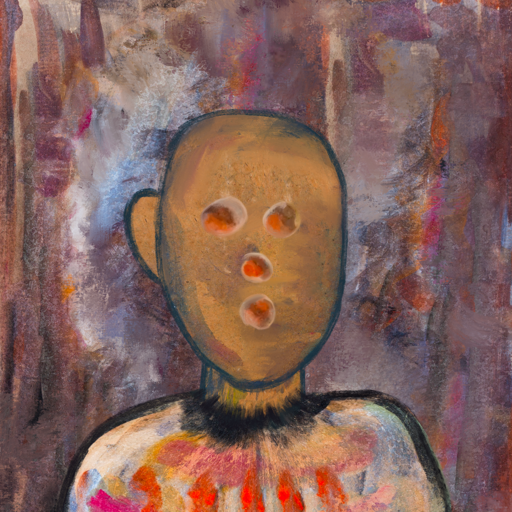
Background: Hypocrite, Head And Neck Front: In_The_Sun, Face Front: Rupkatha, Bust: Childish, Hair Front: Blank, Head Accessory: Blank, Second Necklace: Blank, Necklace: Blank, Baby: Blank